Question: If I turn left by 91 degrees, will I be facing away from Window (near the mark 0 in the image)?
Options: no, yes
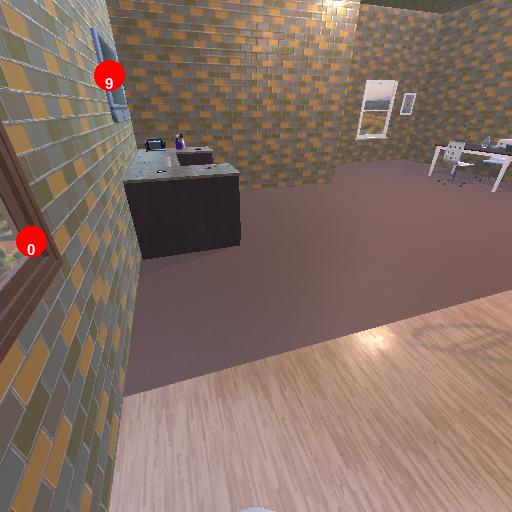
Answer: no